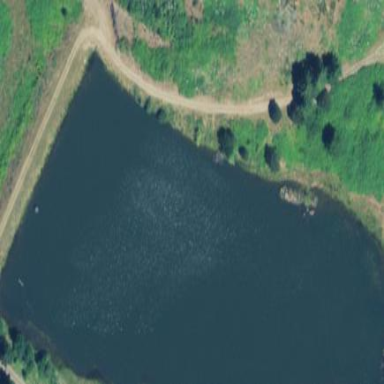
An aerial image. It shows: Reservoir of natural water.